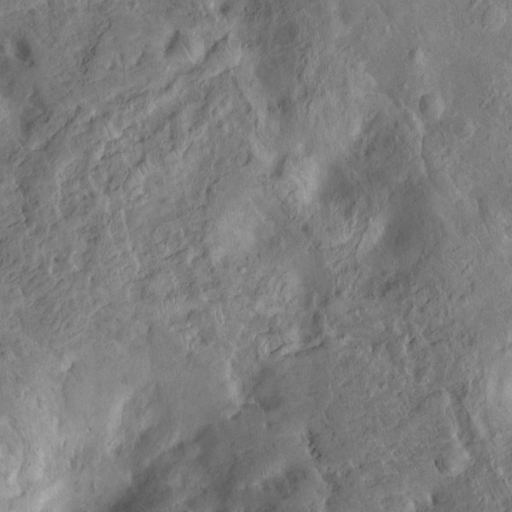
Objects detected: cone, cone, cone, cone